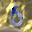
Label: 0